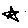
Label: star